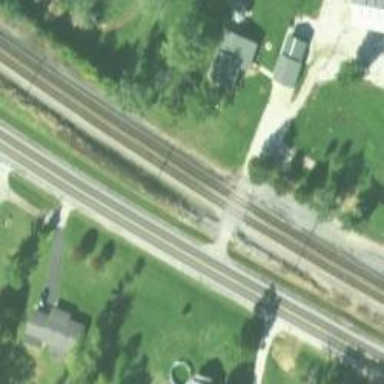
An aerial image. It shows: Railway level crossing.